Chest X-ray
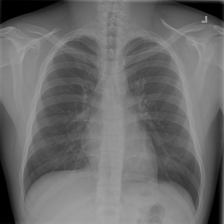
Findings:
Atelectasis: negative
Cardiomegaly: negative
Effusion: negative
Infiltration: negative
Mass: negative
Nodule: negative
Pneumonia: negative
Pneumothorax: negative
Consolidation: negative
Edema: negative
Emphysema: negative
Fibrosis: negative
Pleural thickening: negative
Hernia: negative